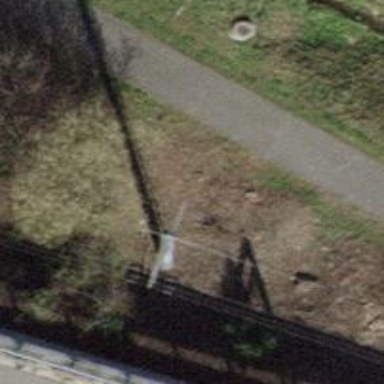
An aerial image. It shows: Power line in the image.